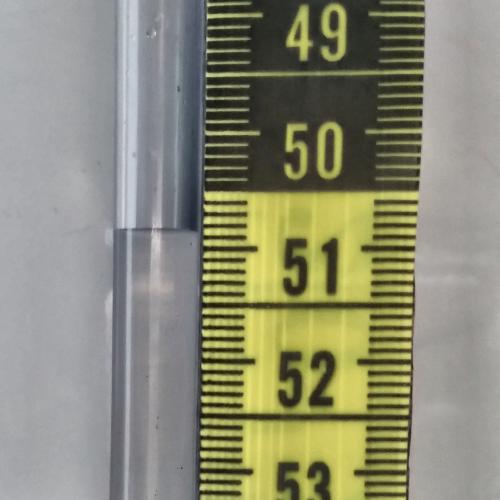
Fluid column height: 50.8 cm